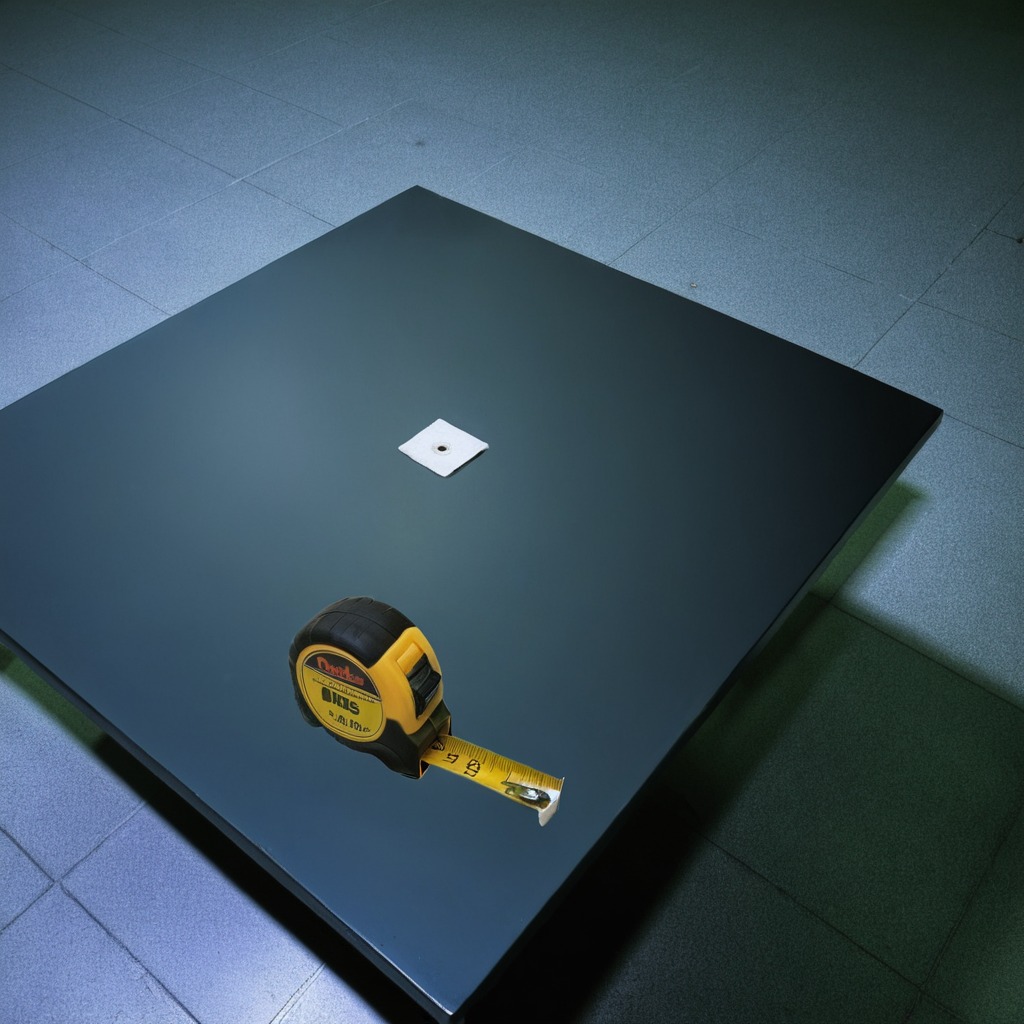
A measuring tape is lying on the clean empty table in a railway signal maintenance room lit by harsh overhead fluorescents photorealistic surface textures crisp shadows high dynamic range